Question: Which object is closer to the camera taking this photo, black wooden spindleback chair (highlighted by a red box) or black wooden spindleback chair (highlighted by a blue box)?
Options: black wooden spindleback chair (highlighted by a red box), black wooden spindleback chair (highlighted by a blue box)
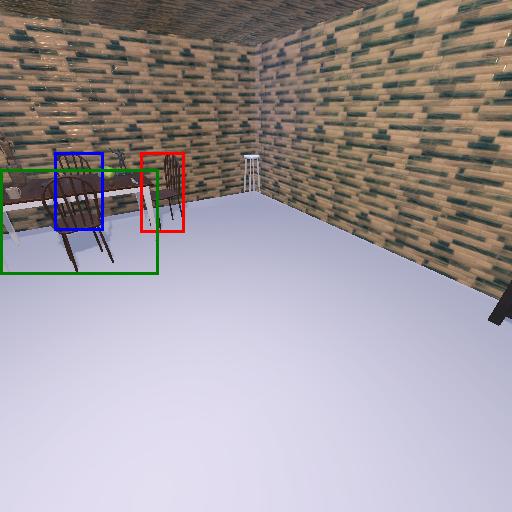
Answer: black wooden spindleback chair (highlighted by a red box)